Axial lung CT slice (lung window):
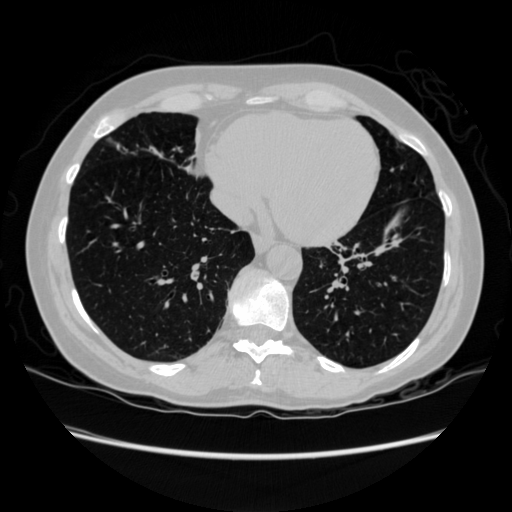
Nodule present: no